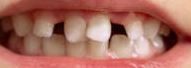
Condition: hypodontia